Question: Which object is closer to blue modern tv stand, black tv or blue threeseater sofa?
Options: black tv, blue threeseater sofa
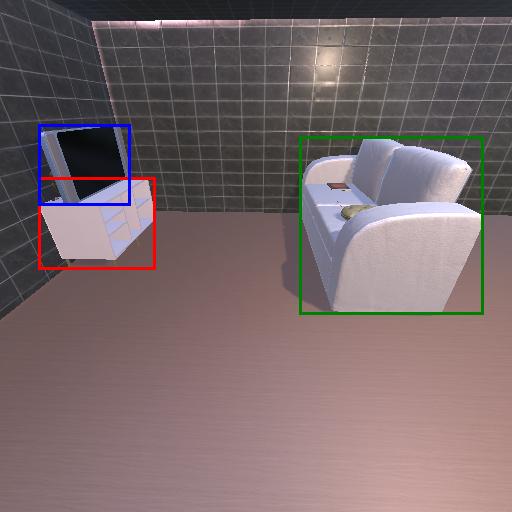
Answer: black tv